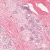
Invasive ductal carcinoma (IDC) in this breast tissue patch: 0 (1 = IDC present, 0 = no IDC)